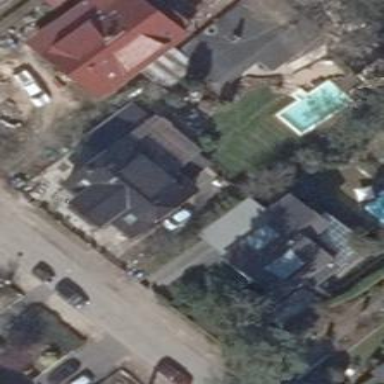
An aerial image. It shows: Detached building with half-hipped roof shape.